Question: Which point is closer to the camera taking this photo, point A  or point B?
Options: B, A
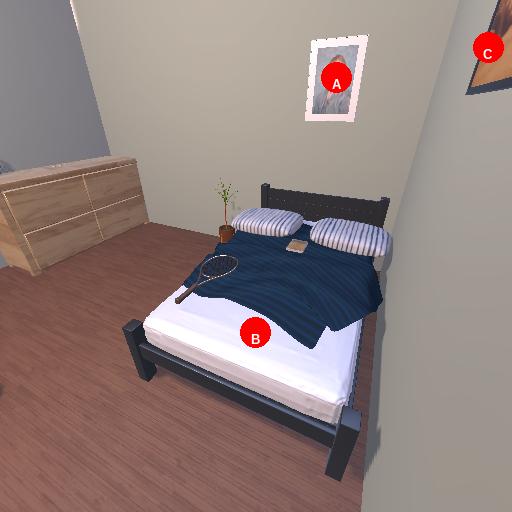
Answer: B